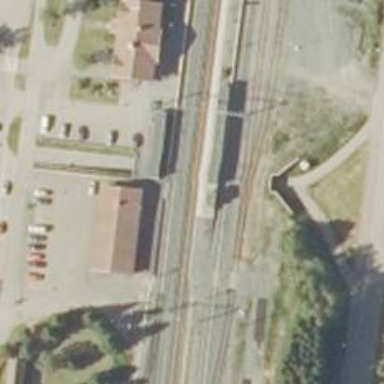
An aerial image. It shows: Railway with continuous electrified contact line.